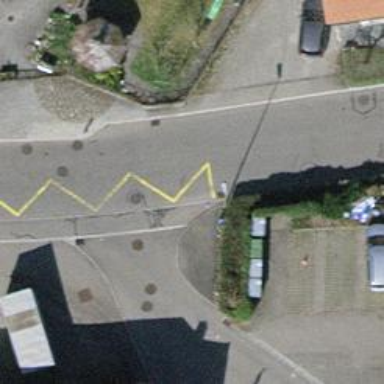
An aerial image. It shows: Bus stop with designated stop position for public transport.